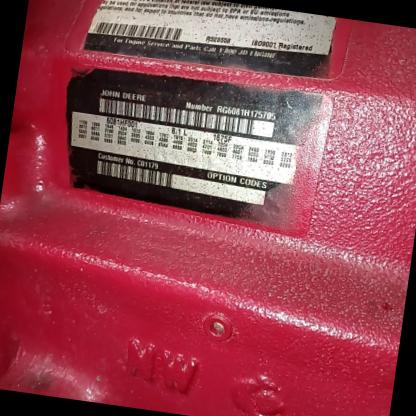
Klasa: tabliczka-znamionowa